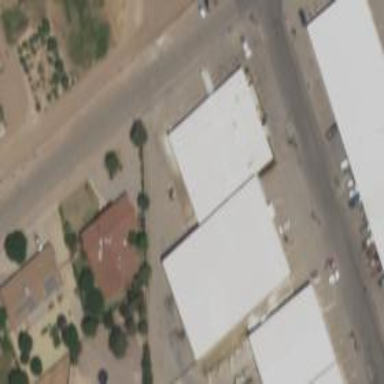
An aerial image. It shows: Industrial building.